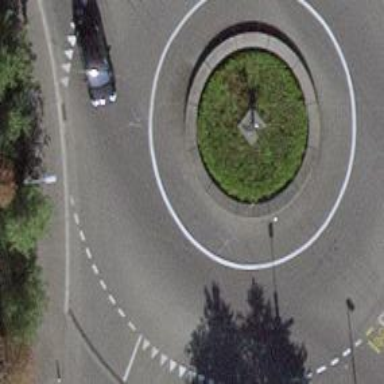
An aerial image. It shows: Secondary road with asphalt surface leading to roundabout. The road is equipped with trolley wires.